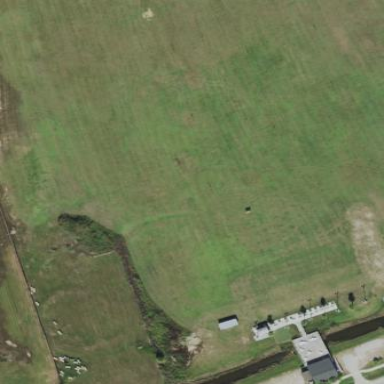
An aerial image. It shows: Driving range for golf practice.